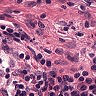
Metastatic tissue present: no